Question: I am creating an application, and I have a form that needs to be filled out. I would like to implement a solution similar to the photo below. In particular I want to implement the top section. The photo right next to the table cells.
Any suggestions or ideas how how to do this to a table view. I know its a group table, but I never seen the cells push over like that.

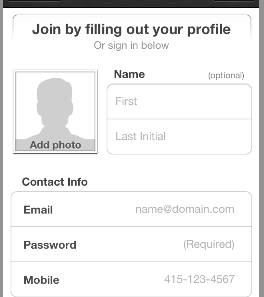
Answer: I doubt the top section is one tableView. It's likely a grouped table (First, Last Initial) with a section header (Name) and a UIImageView next to it (Add Photo). If the entire thing moves up and down (scrollable) then it's likely also embedded in a ScrollView.